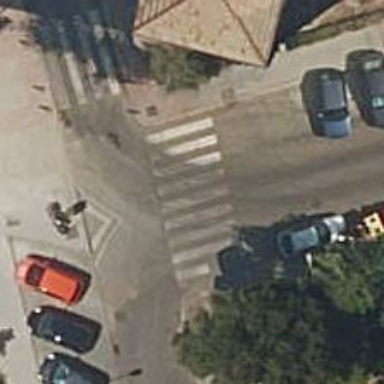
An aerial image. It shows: Uncontrolled road crossing.